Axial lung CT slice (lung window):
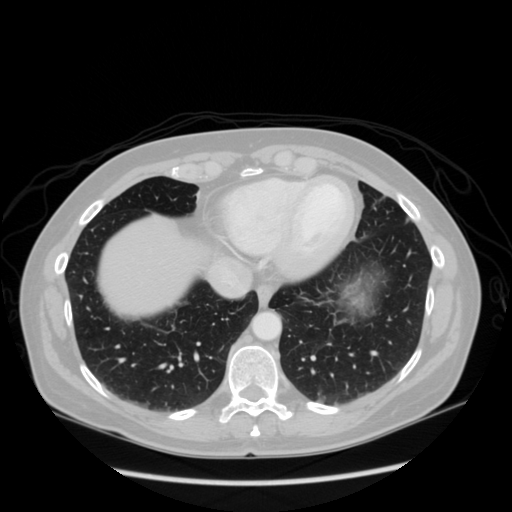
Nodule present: no